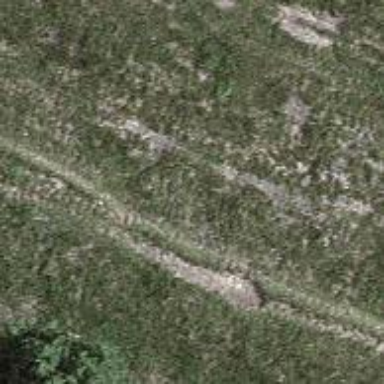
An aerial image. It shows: Path on the ground.